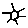
Label: sun